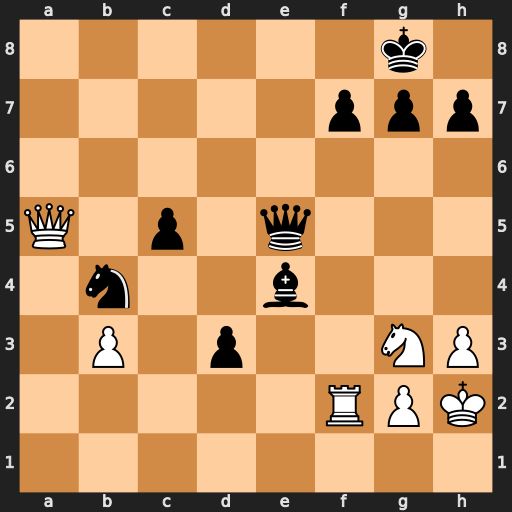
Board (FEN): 6k1/5ppp/8/Q1p1q3/1n2b3/1P1p2NP/5RPK/8
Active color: w
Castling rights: -
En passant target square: -
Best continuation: Qd8+ Qe8 Qxe8#